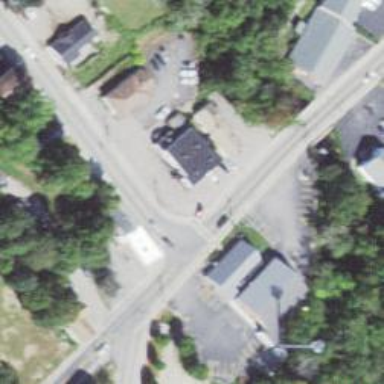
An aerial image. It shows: Marked crossing on the road.